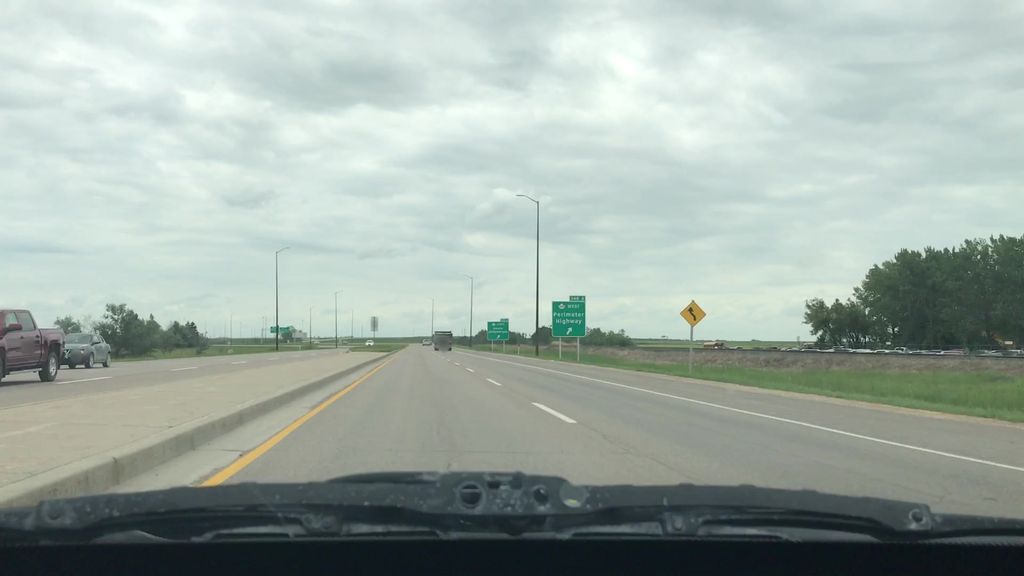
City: winnipeg